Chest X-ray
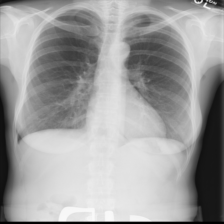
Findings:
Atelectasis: negative
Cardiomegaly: negative
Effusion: negative
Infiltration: negative
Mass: negative
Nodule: negative
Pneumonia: negative
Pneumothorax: negative
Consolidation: negative
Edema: negative
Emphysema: negative
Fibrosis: negative
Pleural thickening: negative
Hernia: negative